Question: I'm adding the overlay using pickerController's view and the uinavigationcontrollerdelegate as below.
'''
-(void)navigationController:(UINavigationController *)navigationController didShowViewController: (UIViewController *)viewController animated:(BOOL)animated{
if ([navigationController.viewControllers count] == 3)
{
CGFloat screenHeight = [[UIScreen mainScreen] bounds].size.height;
UIView *plCropOverlay = [[[viewController.view.subviews objectAtIndex:1]subviews] objectAtIndex:0];
plCropOverlay.hidden = YES;
int position = 0;
if (screenHeight == 568)
{
position = 124;
}
else
{
position = 80;
}
CAShapeLayer *circleLayer = [CAShapeLayer layer];
UIBezierPath *path2 = [UIBezierPath bezierPathWithOvalInRect:
CGRectMake(0.0f, position, 320.0f, 320.0f)];
[path2 setUsesEvenOddFillRule:YES];
[circleLayer setPath:[path2 CGPath]];
[circleLayer setFillColor:[[UIColor clearColor] CGColor]];
UIBezierPath *path = [UIBezierPath bezierPathWithRoundedRect:CGRectMake(0, 0, 320, screenHeight-72) cornerRadius:0];
[path appendPath:path2];
[path setUsesEvenOddFillRule:YES];
CAShapeLayer *fillLayer = [CAShapeLayer layer];
fillLayer.path = path.CGPath;
fillLayer.fillRule = kCAFillRuleEvenOdd;
fillLayer.fillColor = [UIColor blackColor].CGColor;
fillLayer.opacity = 0.8;
[viewController.view.layer addSublayer:fillLayer];
}
}
'''
When the overlay defined above is added, I tend to get this view:

I can crop the image exactly to a square using a defined CGRect.
'''
CGImageRef imageRef = CGImageCreateWithImageInRect([imageToCrop CGImage], rect);
UIImage *cropped = [UIImage imageWithCGImage:imageRef];
CGImageRelease(imageRef);
'''
How about approaching this problem where there is a circular overlay and imagePickers editing property is YES? I can zoom in and zoom out of the pic. How can i make use of the BezierPath here?
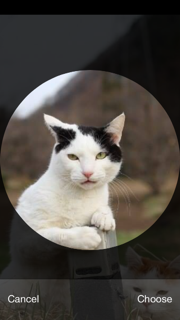
Answer: the short answer to your question 'addClip' , but you mention you're a beginner, so here's all the steps from A to Z!!
Firstly, try this category, see if it helps. (If you're not familiar w/ categories have a google or just ask here in a comment.)
'''
-(UIImage *)doMask
{
UIImage *maskImage = [UIImage imageNamed:@"yourMask.png"];
CGImageRef maskRef = maskImage.CGImage;
CGImageRef mask = CGImageMaskCreate(CGImageGetWidth(maskRef),
CGImageGetHeight(maskRef),
CGImageGetBitsPerComponent(maskRef),
CGImageGetBitsPerPixel(maskRef),
CGImageGetBytesPerRow(maskRef),
CGImageGetDataProvider(maskRef), NULL, false);
CGImageRef maskedImageRef = CGImageCreateWithMask([self CGImage], mask);
UIImage *maskedImage = [UIImage imageWithCGImage:maskedImageRef];
CGImageRelease(mask);
CGImageRelease(maskedImageRef);
return maskedImage;
}
'''
just create (I mean in photoshop) a png mask, and get familiar with that process.
I encourage you to master that process first...
Here are critical categories that will help...
'''
-(UIImage *)becomeSquare
{
CGSize imageSize = self.size;
CGFloat width = imageSize.width;
CGFloat height = imageSize.height;
UIImage *result = self;
if (width != height)
{
CGFloat newDimension = MIN(width, height);
CGFloat widthOffset = (width - newDimension) / 2;
CGFloat heightOffset = (height - newDimension) / 2;
UIGraphicsBeginImageContextWithOptions(
CGSizeMake(newDimension, newDimension), NO, 0. );
[result drawAtPoint:CGPointMake(-widthOffset, -heightOffset)
blendMode:kCGBlendModeCopy alpha:1. ];
result = UIGraphicsGetImageFromCurrentImageContext();
UIGraphicsEndImageContext();
}
return result;
}
'''
and a couple more ...
'''
-(UIImage *)doScale
{
UIImage *result = self;
CGSize size = CGSizeMake(320,320);
UIGraphicsBeginImageContextWithOptions(size, NO, 0.0f);
[result drawInRect:CGRectMake(0.0f, 0.0f, size.width, size.height)];
result = UIGraphicsGetImageFromCurrentImageContext();
UIGraphicsEndImageContext();
return result;
}
-(UIImage *)scaled640AnyShape
{
if ( self.size.height < 5.0 ) return nil;
if ( self.size.width < 5.0 ) return nil;
UIImage *result = self;
float widthShouldBe = 640.0;
float heightShouldBe = widthShouldBe * ( self.size.height / self.size.width );
CGSize size = CGSizeMake( widthShouldBe ,heightShouldBe );
UIGraphicsBeginImageContextWithOptions(size, NO, 0.0f);
[result drawInRect:CGRectMake(0.0f, 0.0f, size.width, size.height)];
result = UIGraphicsGetImageFromCurrentImageContext();
UIGraphicsEndImageContext();
return result;
}
'''
(obviously change the hard-coded output sizes as you wish.)
Note that your final result, will be achieved, by a combination in the appropriate order, such as:
'''
yourImage = [yourImage doSquare];
yourImage = [yourImage doMask];
'''
once you've got that working ...
# Then ....
for LITERALLY what you ask, there are many example codes about .. e.g., what about <URL>
As you can see, you fundamentally...
'''
UIGraphicsBeginImageContextWithOptions(...);
UIBezierPath * path = [UIBezierPath
bezierPathWithRoundedRect:imageRect cornerRadius:10.f];
[path addClip];
[yourImage drawInRect:imageRect];
... then ... UIGraphicsGetImageFromCurrentImageContext();
.. see the extensive code above for how to save it and so on.
'''
You just have to get the zoom right with the scaling examples above.
Also note this, when you are changing the "area cropped"... <URL>
here's an example of that critical technique...
'''
-(UIImage *)squareAndSmall
{
// genius credits: https://stackoverflow.com/a/<PHONE>/294884
CGSize finalsize = CGSizeMake(640,640);
CGFloat scale = MAX(
finalsize.width/self.size.width,
finalsize.height/self.size.height);
CGFloat width = self.size.width * scale;
CGFloat height = self.size.height * scale;
// for example, the central area....
CGRect imageRect = CGRectMake(
(finalsize.width - width)/2.0f,
(finalsize.height - height)/2.0f,
width, height);
// or, the top area... CGRect imageRect = CGRectMake( 0, 0, width, height);
UIGraphicsBeginImageContextWithOptions(finalsize, NO, 0);
[self drawInRect:imageRect];
UIImage *newImage = UIGraphicsGetImageFromCurrentImageContext();
UIGraphicsEndImageContext();
return newImage;
}
'''
Hope it all helps!